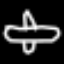
Label: airplane